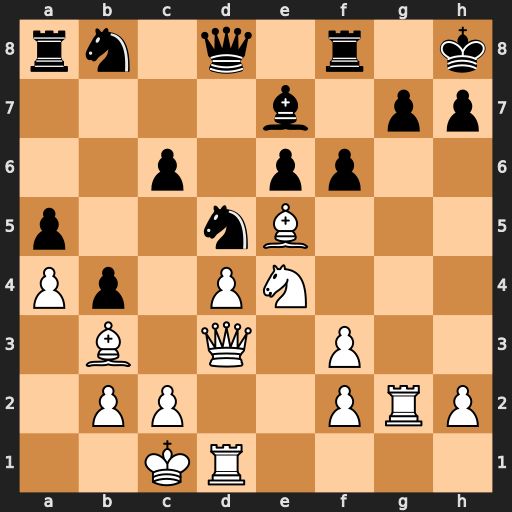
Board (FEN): rn1q1r1k/4b1pp/2p1pp2/p2nB3/Pp1PN3/1B1Q1P2/1PP2PRP/2KR4
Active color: w
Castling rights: -
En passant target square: -
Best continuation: Rxg7 Kxg7 Ng5